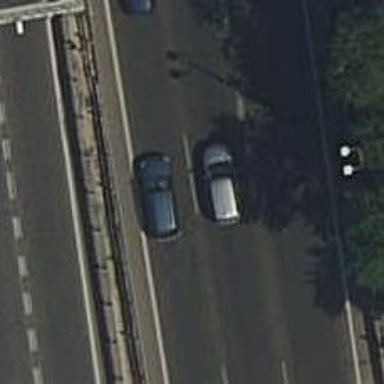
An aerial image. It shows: Motorway junction.